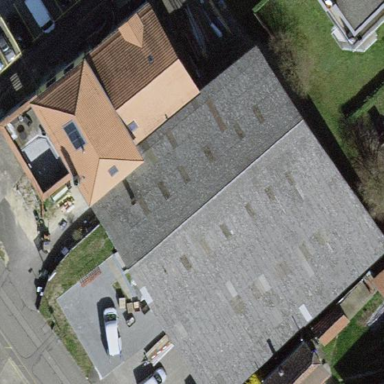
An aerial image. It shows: Industrial building.